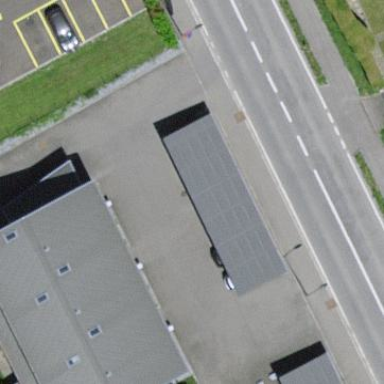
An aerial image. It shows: Carport structure.